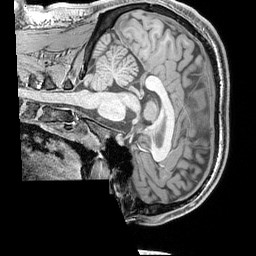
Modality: T1w
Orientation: sagittal
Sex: male
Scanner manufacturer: siemens
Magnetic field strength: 3 T
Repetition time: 2.3 s
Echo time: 0.00226 s